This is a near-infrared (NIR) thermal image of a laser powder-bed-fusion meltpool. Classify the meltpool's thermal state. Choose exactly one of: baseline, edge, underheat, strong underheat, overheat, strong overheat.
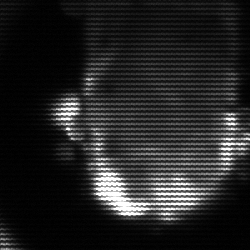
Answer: baseline